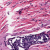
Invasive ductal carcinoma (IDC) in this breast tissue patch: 0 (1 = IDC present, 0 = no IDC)